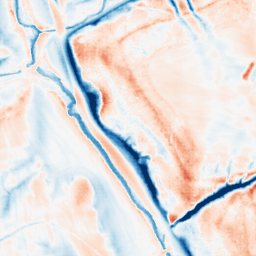
Category: classical
Decomposition family: gaussian_anisotropic
Decomposition parameters: sigma_x: 10
sigma_y: 5
Upsampling method: sinc_blackman
Upsampling parameters: scale: 8
kernel_size: 16
Upsampling scale: 8